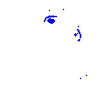
Particle: electron